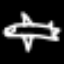
Label: airplane